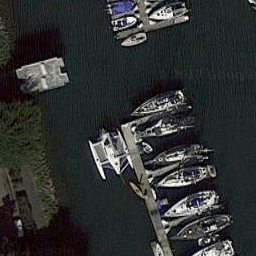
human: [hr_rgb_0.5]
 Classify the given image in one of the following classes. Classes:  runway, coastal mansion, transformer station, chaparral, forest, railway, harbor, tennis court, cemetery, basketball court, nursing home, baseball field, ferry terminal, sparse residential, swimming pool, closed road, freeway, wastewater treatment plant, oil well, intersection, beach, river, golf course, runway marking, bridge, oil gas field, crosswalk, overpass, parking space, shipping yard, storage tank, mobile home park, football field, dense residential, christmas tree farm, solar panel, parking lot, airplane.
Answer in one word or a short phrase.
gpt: harbor